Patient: sex F, age 69
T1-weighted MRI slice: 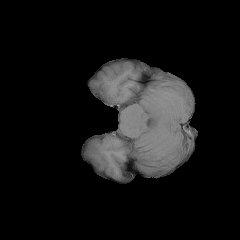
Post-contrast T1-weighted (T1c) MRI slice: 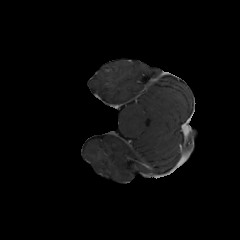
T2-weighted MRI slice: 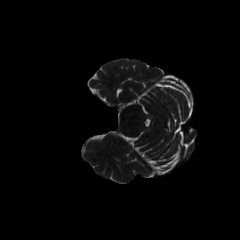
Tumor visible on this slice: no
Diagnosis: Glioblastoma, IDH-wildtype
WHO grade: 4